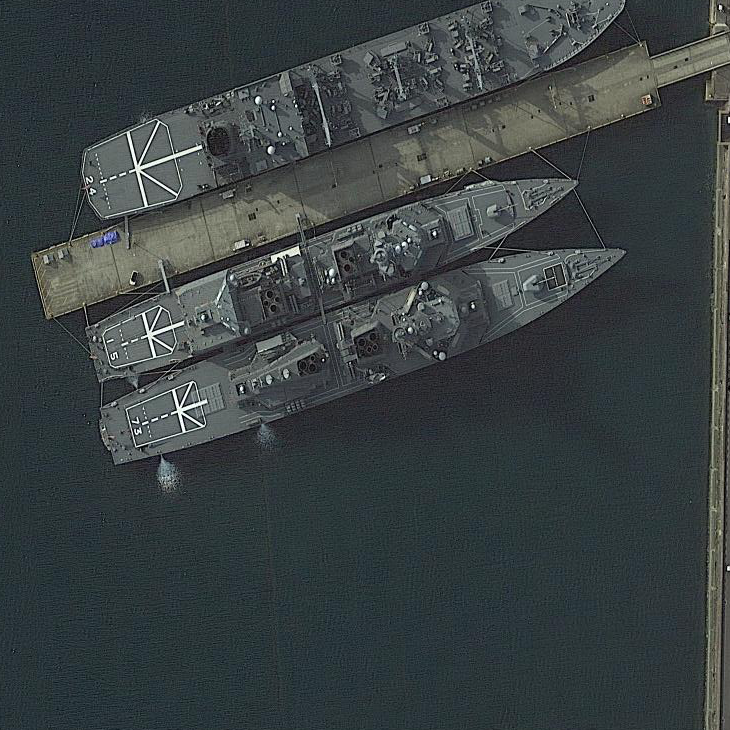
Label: destroyer